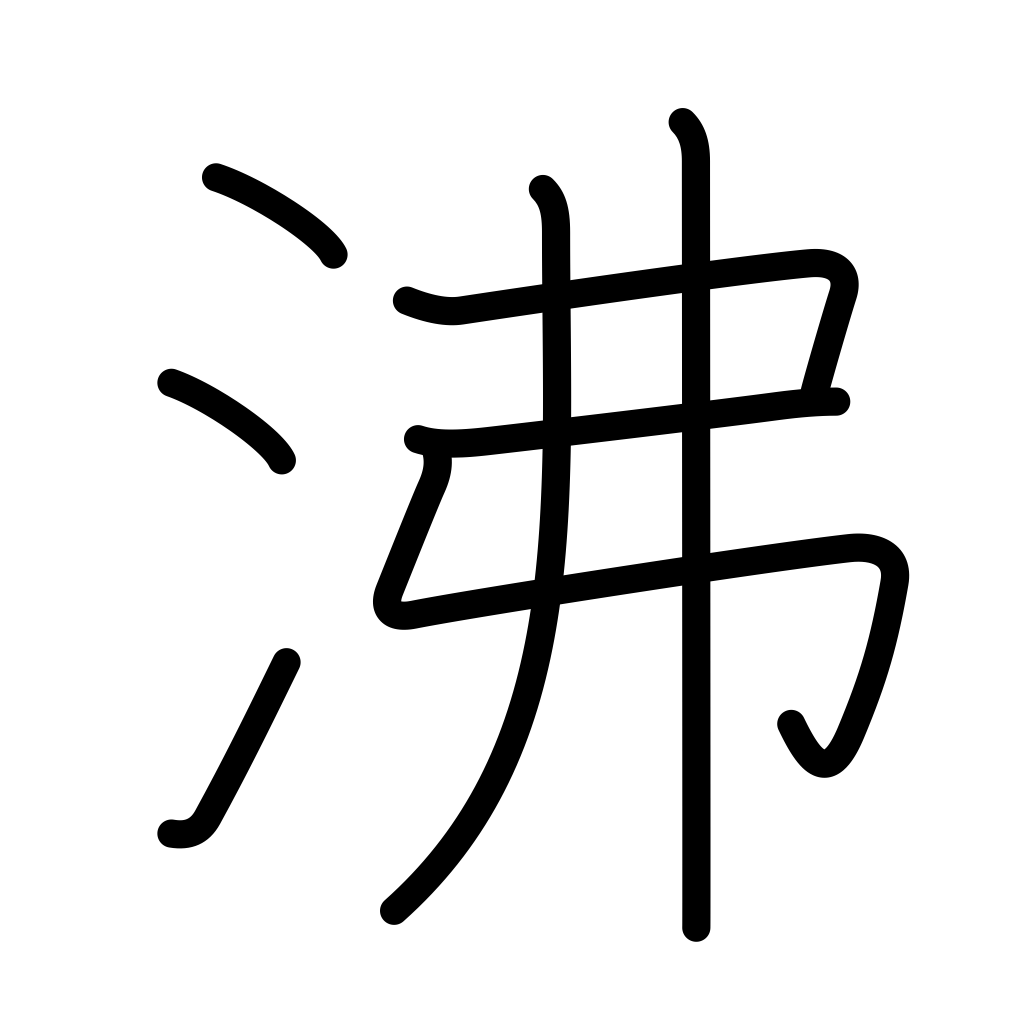
Meaning: seethe, boil, ferment, uproar, breed